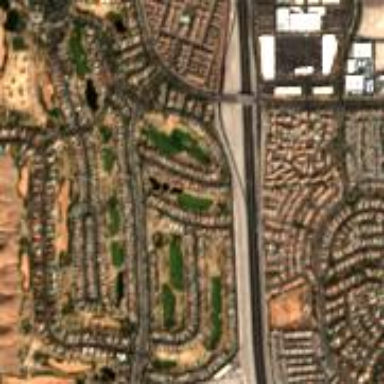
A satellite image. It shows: Golf course surrounded by greenery.